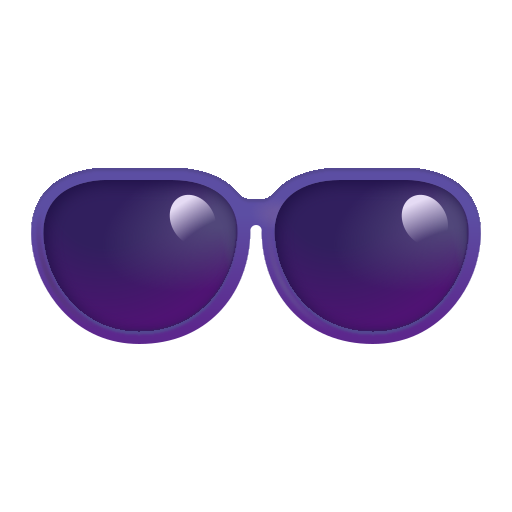
sunglasses color